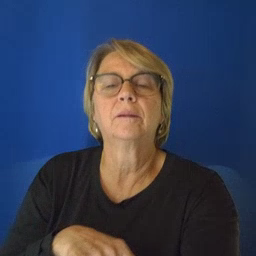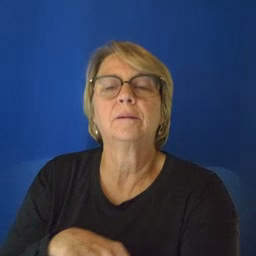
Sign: can